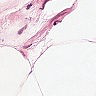
Metastatic tissue present: no